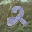
Label: 2